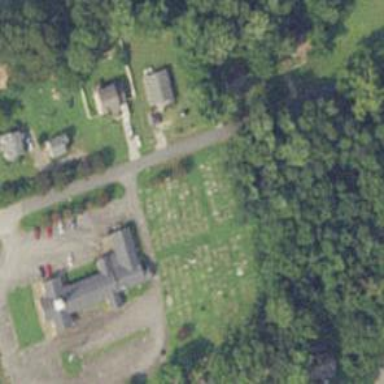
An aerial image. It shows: Graveyard used as cemetery.